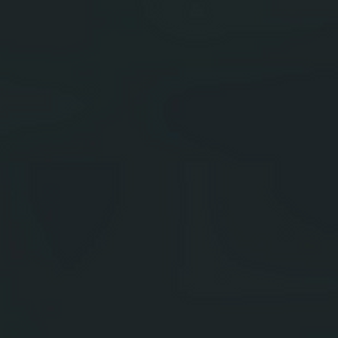
Label: other